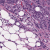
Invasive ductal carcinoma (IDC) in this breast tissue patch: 1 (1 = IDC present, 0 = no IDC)